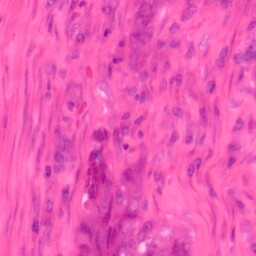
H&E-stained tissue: Colon